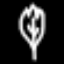
Label: leaf